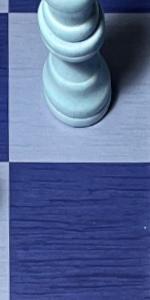
Label: Empty